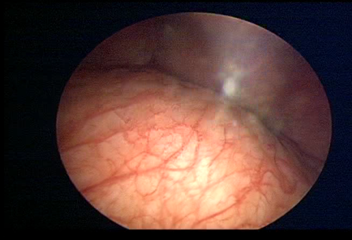
Modality: WLC
Class: Normal mucosa
Bladder cancer association: No